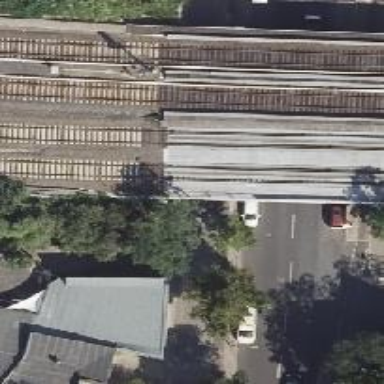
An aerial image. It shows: Railway bridge.